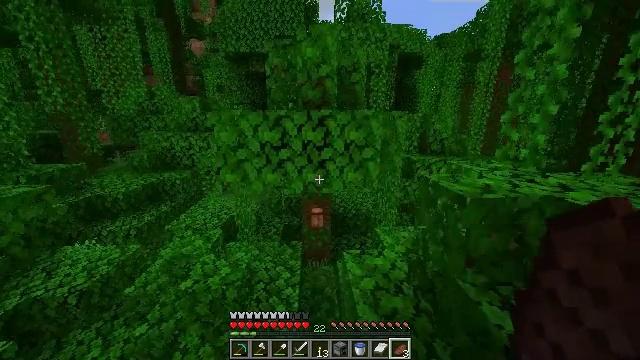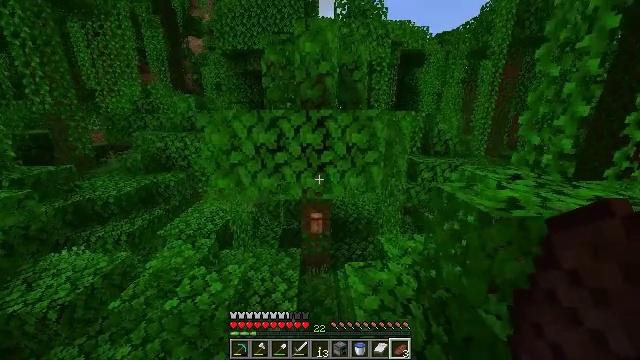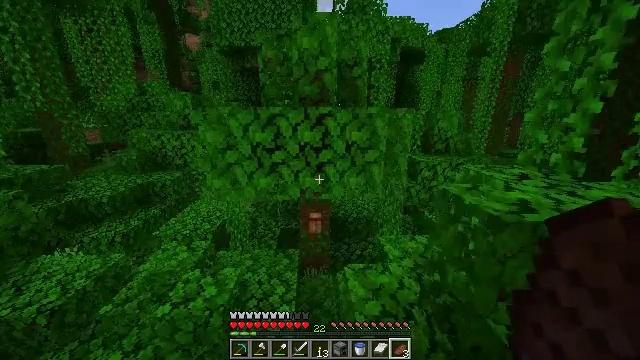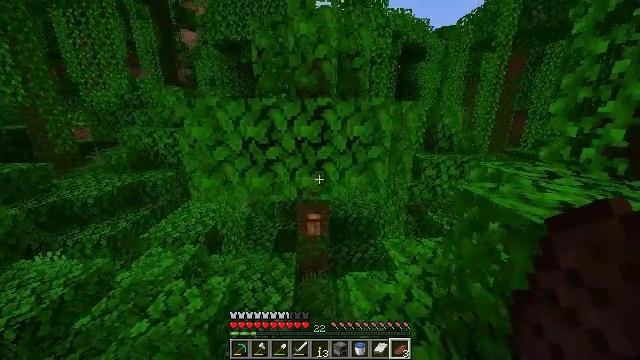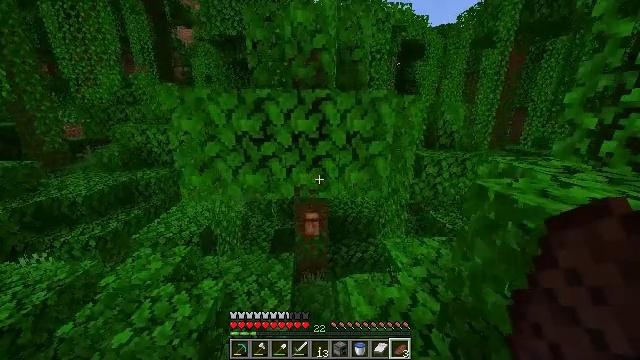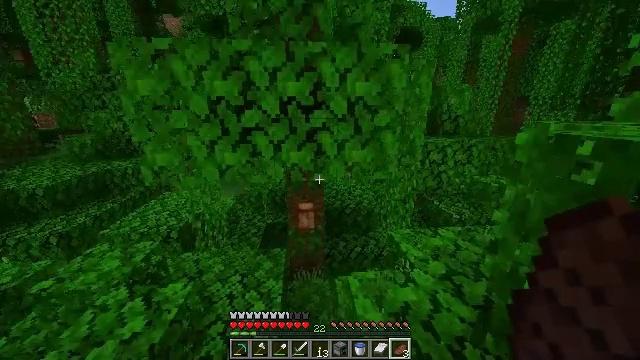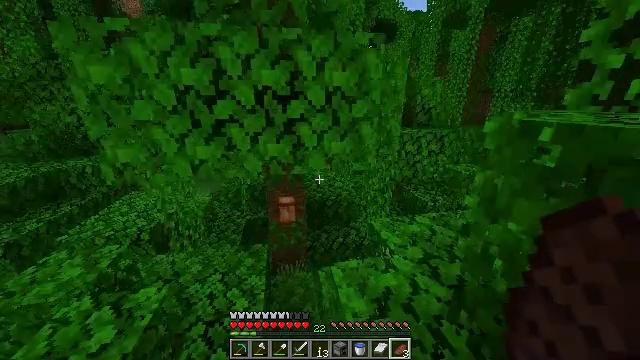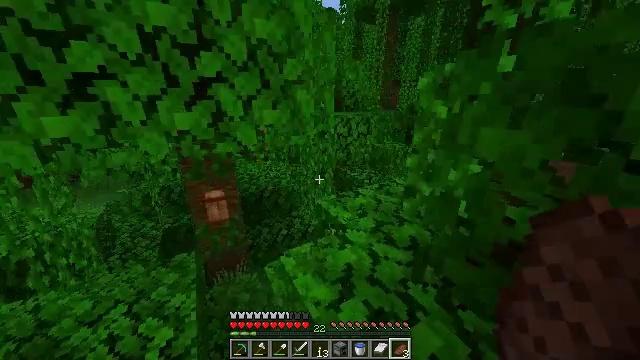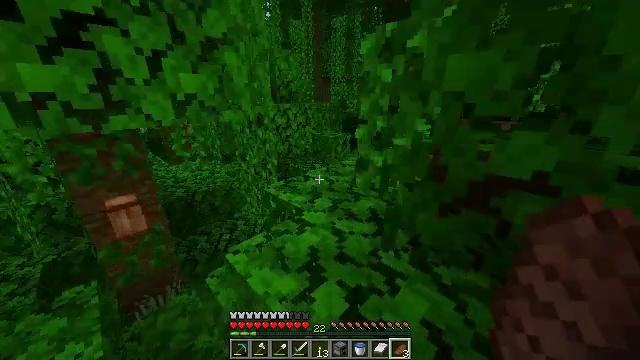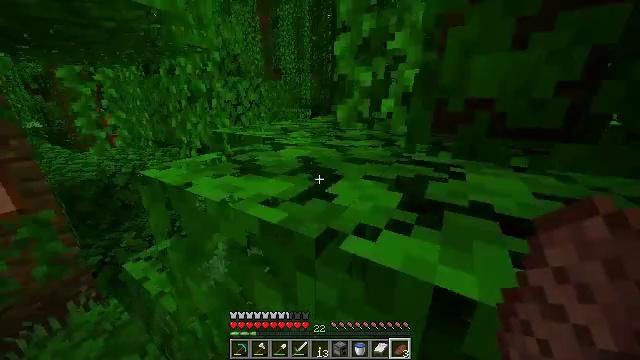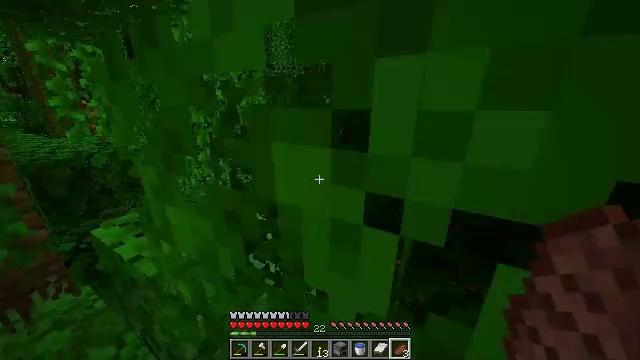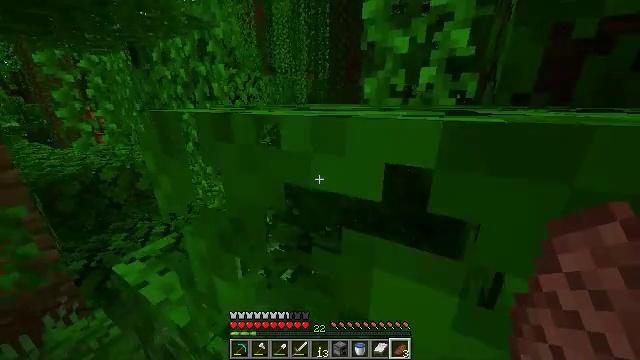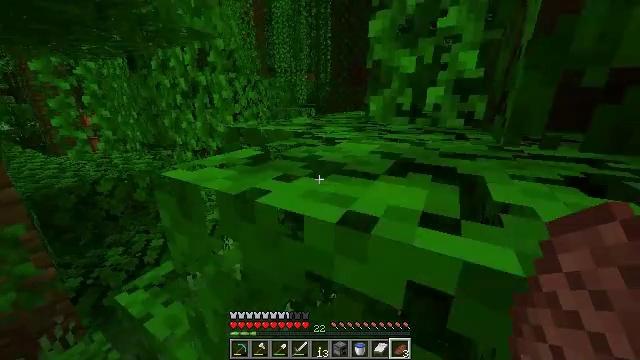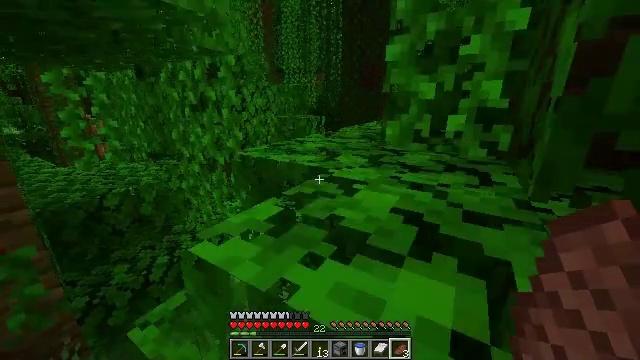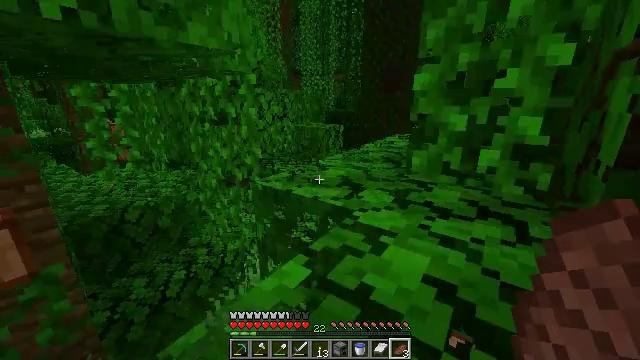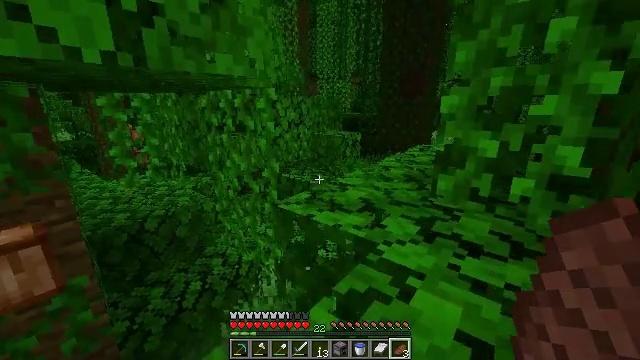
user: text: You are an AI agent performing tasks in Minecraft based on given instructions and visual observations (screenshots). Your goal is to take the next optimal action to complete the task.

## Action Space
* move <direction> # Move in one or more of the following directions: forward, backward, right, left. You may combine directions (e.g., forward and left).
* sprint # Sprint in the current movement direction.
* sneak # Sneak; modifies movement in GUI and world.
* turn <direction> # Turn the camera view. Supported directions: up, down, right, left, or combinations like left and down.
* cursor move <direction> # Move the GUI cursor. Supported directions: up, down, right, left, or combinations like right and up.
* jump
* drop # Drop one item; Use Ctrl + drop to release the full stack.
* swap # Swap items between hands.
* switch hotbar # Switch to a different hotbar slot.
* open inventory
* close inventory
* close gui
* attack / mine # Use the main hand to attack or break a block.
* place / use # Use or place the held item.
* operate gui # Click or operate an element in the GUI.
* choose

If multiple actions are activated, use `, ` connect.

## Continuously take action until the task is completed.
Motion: motion action
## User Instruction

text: Gather melon for food.
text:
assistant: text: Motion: move forward, sprint, jump
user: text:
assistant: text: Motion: move forward, sprint, jump
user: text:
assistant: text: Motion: move forward, sprint, jump
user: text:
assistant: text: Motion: move forward, sprint, jump
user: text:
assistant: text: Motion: move forward, sprint, turn right, jump
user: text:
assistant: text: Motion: move forward, sprint, turn right and down, jump
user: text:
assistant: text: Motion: move forward and move right, sprint, turn right and down, jump
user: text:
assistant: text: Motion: move forward and move right, sprint, turn right, jump
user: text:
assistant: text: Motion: move forward and move right, sprint, turn right, jump
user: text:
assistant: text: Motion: move forward and move right, sprint, turn right, jump
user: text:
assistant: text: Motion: move forward and move right, sprint, jump
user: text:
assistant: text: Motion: move forward and move right, sprint, jump
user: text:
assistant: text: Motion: move forward and move right, sprint, turn left, jump
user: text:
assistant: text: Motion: move forward and move right, sprint, turn left, jump
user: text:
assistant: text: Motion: move forward and move right, sprint, turn left, jump
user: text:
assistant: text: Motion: move forward and move right, sprint, turn left, jump
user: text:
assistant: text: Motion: move forward and move right, sprint, turn left, jump
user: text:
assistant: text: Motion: move forward and move right, sprint, turn left and up, jump
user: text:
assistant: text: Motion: move forward and move right, sprint, turn left, jump
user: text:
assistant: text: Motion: move forward and move right, sprint, jump
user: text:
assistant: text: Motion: move forward and move right, sprint, jump
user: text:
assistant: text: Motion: move forward and move right, sprint, jump
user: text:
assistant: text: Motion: move forward, sprint, jump
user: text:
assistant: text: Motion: move forward, sprint, jump
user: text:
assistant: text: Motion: move forward, sprint, jump
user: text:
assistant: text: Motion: move forward, sprint, jump
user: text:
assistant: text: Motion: move forward, sprint, jump
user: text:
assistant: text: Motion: move forward, sprint, jump
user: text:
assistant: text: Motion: move forward, sprint, jump
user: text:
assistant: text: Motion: move forward, sprint, jump